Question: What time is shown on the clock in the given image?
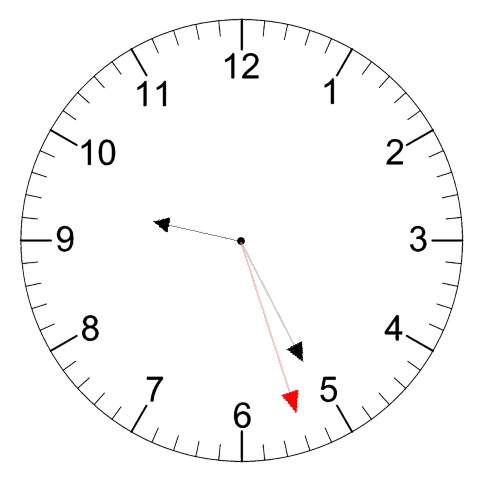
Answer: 09:25:27